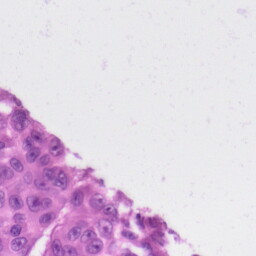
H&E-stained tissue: Skin